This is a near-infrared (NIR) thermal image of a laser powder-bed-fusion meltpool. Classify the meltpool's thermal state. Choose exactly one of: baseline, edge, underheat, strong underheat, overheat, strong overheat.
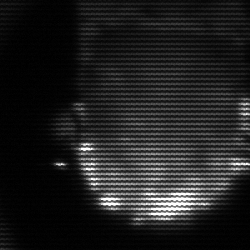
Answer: baseline